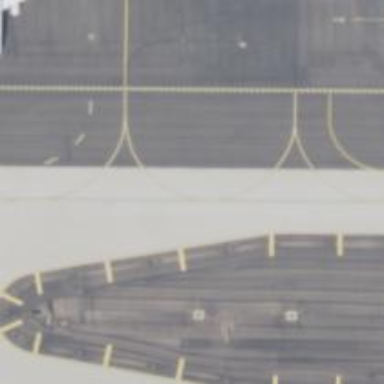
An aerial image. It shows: View of taxiway at the airport.